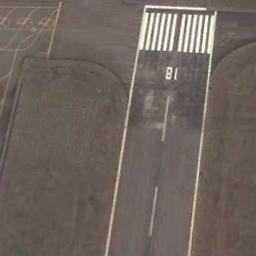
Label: runway